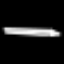
Label: pencil